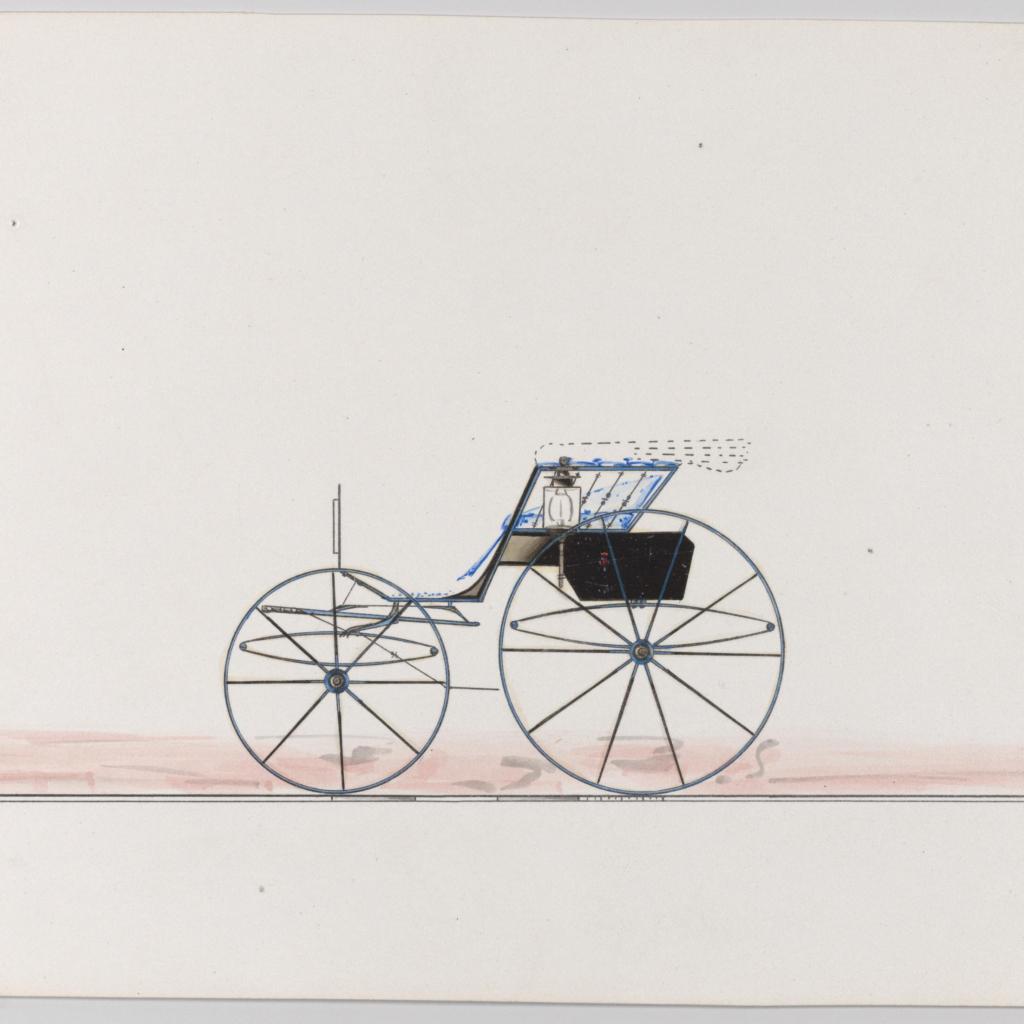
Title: Design for Road Wagon (unnumbered)
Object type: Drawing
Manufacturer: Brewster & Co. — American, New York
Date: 1870
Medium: Pen and black ink, watercolor and gouache with gum arabic
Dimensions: sheet: 5 13/16 x 9 1/8 in. (14.8 x 23.2 cm)
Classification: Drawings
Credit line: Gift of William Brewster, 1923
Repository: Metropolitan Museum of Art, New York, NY